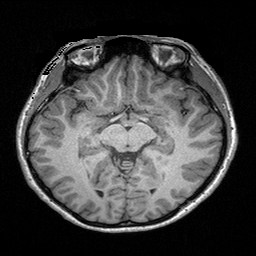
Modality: T1w
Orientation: coronal
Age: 26
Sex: female